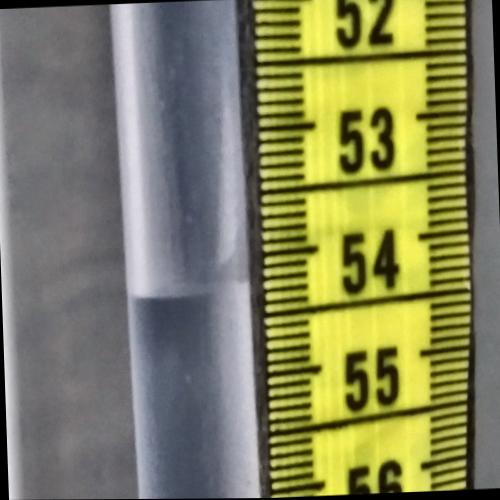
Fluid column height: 54.3 cm